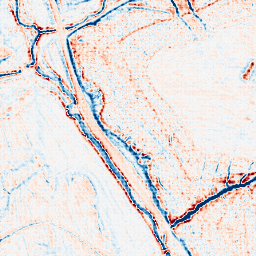
Category: classical
Decomposition family: gaussian_anisotropic
Decomposition parameters: sigma_x: 2
sigma_y: 2
Upsampling method: sinc_hamming
Upsampling parameters: scale: 4
kernel_size: 4
Upsampling scale: 4